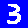
Digit: 3